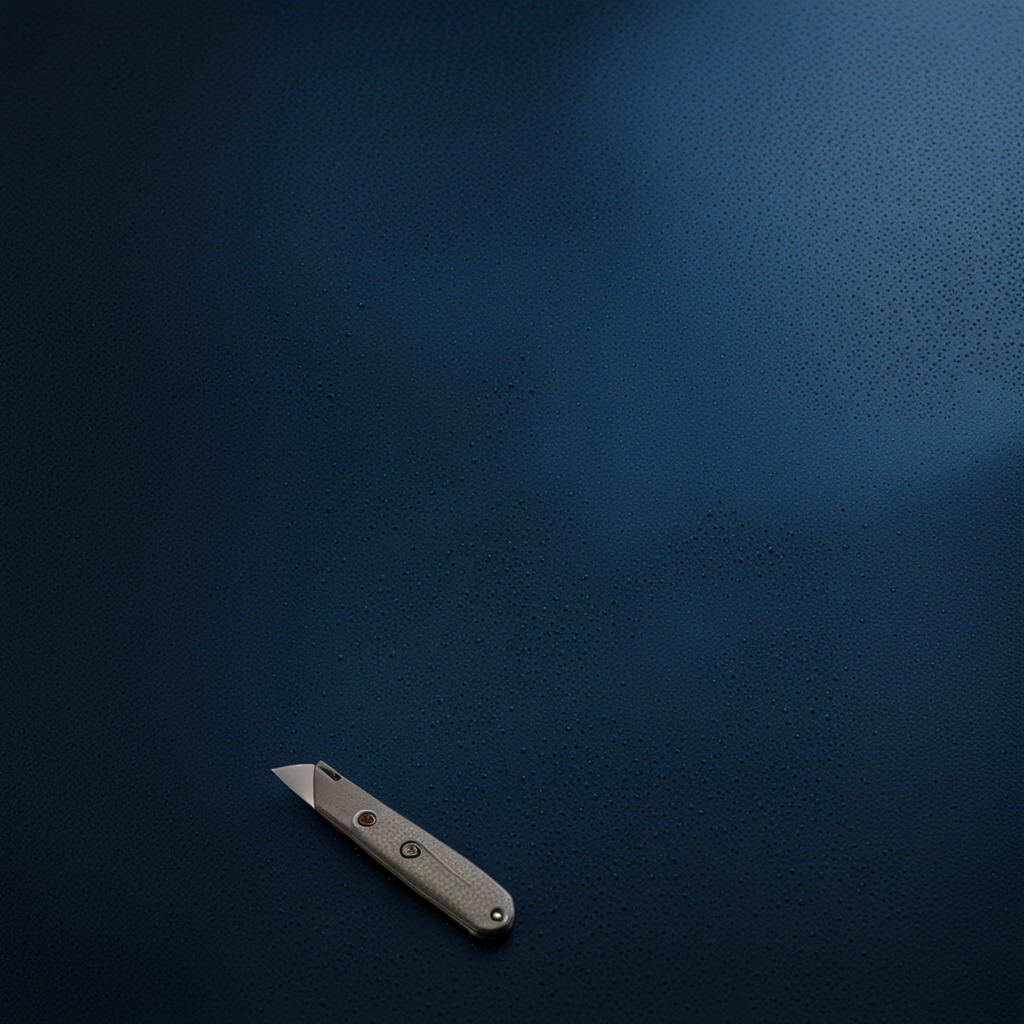
A utility knife lies on a clean granite tabletop covered with a blue rubber mat inside a workshop at night dim ambient light soft shadows worn but beneath the mat